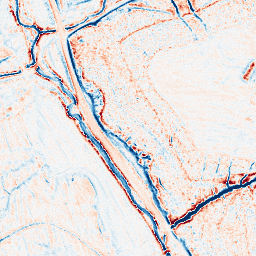
Category: edge_preserving
Decomposition family: anisotropic_diffusion
Decomposition parameters: iterations: 20
kappa: 50
gamma: 0.1
Upsampling method: quintic
Upsampling parameters: scale: 8
Upsampling scale: 8